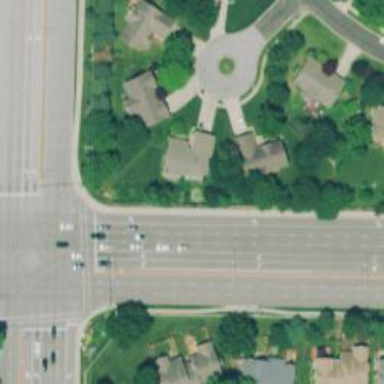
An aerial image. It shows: Dash road marking.